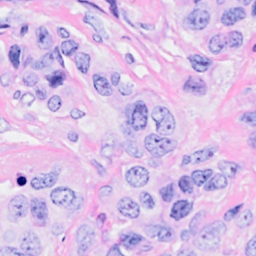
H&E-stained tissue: Breast